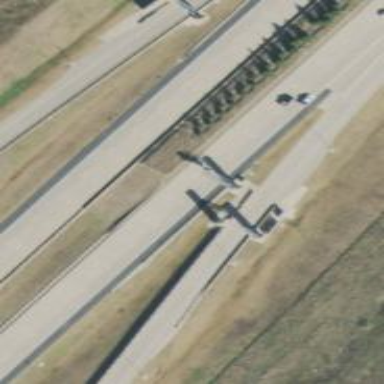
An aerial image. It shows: Toll gantry on the road.